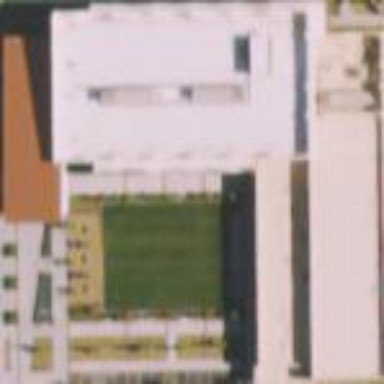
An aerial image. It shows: College building.